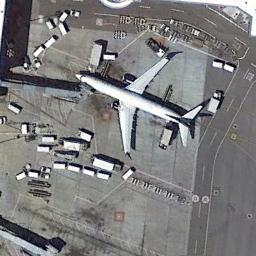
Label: airplane